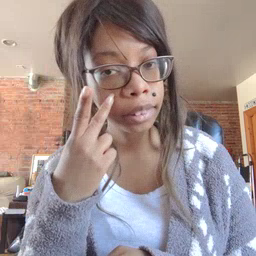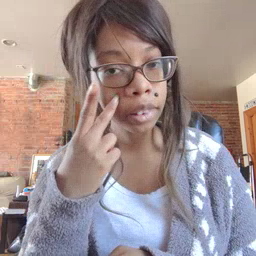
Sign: see